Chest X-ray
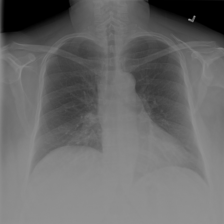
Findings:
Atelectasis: negative
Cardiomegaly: negative
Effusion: negative
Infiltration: negative
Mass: negative
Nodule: negative
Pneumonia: negative
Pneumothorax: negative
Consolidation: negative
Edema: negative
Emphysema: negative
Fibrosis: negative
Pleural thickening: negative
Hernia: negative